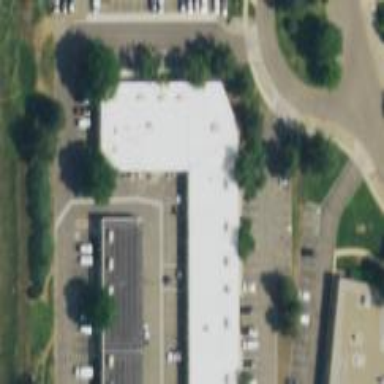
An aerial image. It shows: Office building.